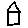
Label: house